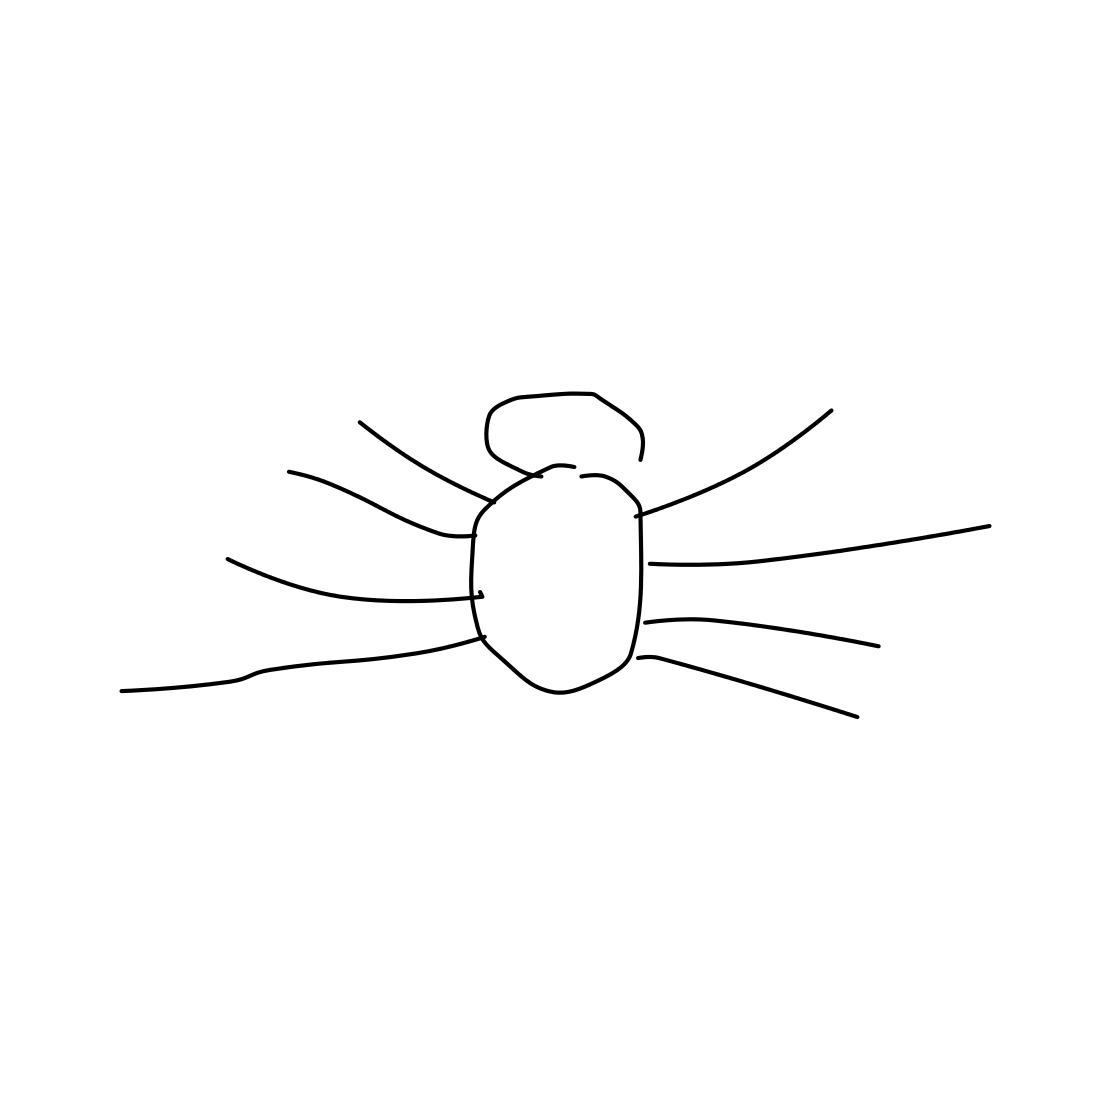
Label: spider